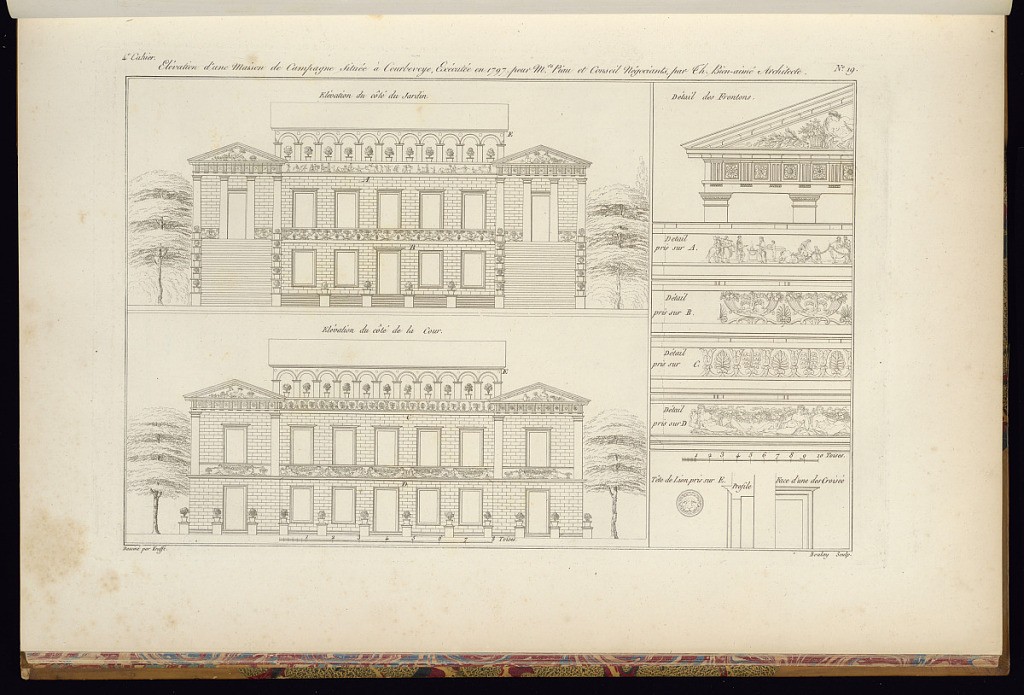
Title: Elévation d’une Maison de Campagne Située à Courbevoye, Exécutée en 1797 pour Mrs. Piau et Conseil Négociants, par Ch. Bien-aimé Architecte
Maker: Jean-Charles Krafft, French, 1764 - 1833
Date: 1812
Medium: Etching and engraving on paper
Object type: Print
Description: An architectural print illustrating a country house with two exterior elevations, a detail of the pediment and entablature, and four details of decorative friezes featuring ornament and figures. The house features neoclassical motifs, with columns, pediments, and friezes. The plate is titled, numbered, and signed.